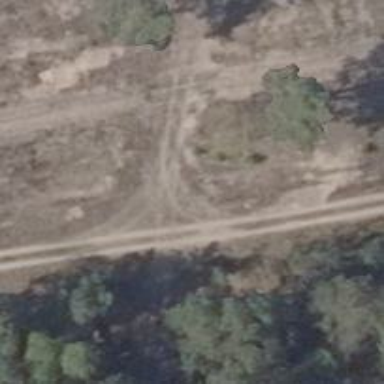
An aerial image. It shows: Sandy track road with grade 4 track type.